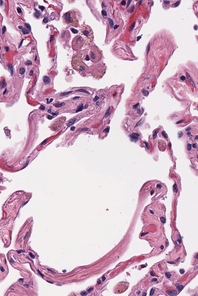
Tumor epithelial tissue: no
Tumor-associated stroma tissue: no
Normal tissue: yes